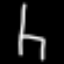
Label: chair